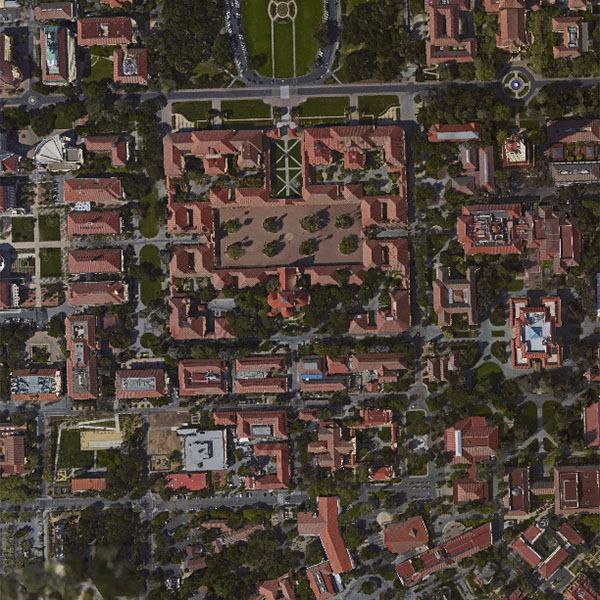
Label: School